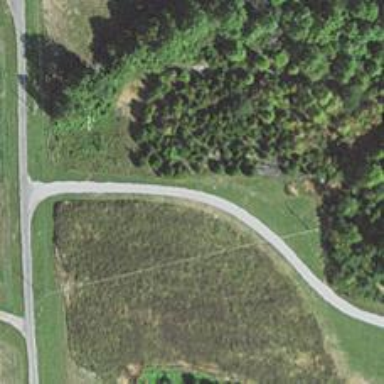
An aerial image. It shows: Driveway leading to service road.